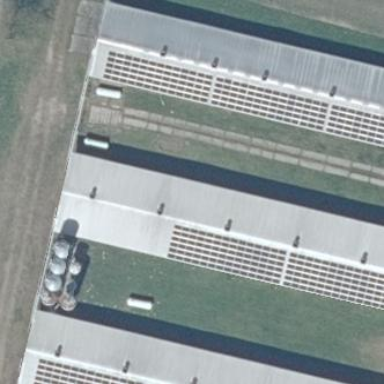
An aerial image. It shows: Commercial building with small solar photovoltaic panel as power generator. The generator provides electricity through photovoltaic methods.